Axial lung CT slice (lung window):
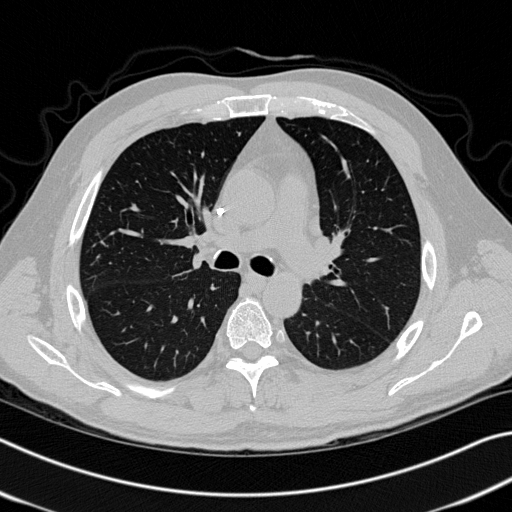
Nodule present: no